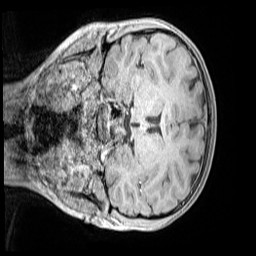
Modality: MP2RAGE
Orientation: coronal
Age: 11
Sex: female
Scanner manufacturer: siemens
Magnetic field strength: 3 T
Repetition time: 4 s
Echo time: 0.00299 s